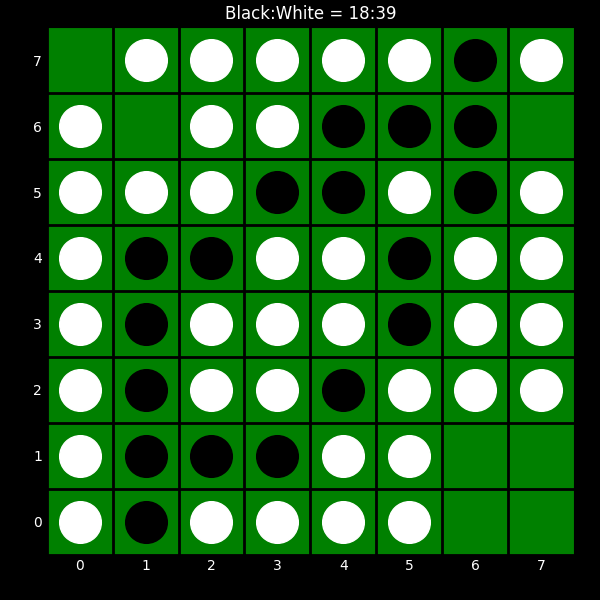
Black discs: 18
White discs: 39